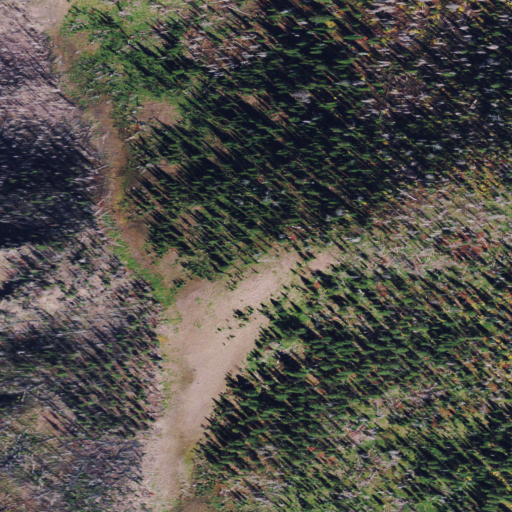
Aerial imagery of mountain in Montana named Chipmunk Peak containing evergreen forest, grassland, and shrub